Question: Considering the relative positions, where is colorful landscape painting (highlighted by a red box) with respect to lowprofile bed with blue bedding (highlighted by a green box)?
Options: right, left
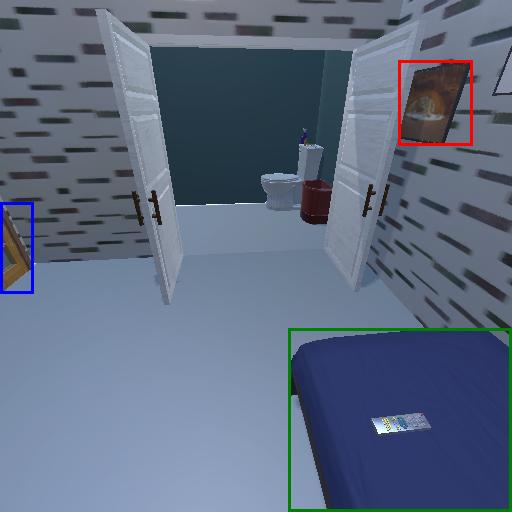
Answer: right